Group 1:
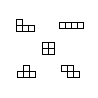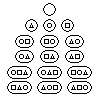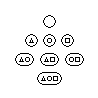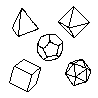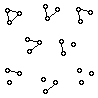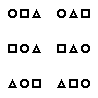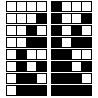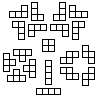
Group 2:
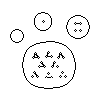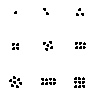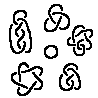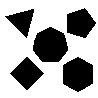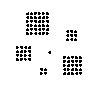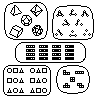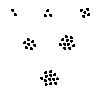
Rule separating the two groups: Complete finite collection versus incomplete infinite collection.
Concepts: completeness, finite_infinite, infinity
Comments: Related to BP379 and BP380.

EX10061 can ambiguously be taken to be self-referential as the either set of left-hand examples (which would make the right hand solution only "incomplete sets") or the class of finite sets.
Author: Aaron David Fairbanks